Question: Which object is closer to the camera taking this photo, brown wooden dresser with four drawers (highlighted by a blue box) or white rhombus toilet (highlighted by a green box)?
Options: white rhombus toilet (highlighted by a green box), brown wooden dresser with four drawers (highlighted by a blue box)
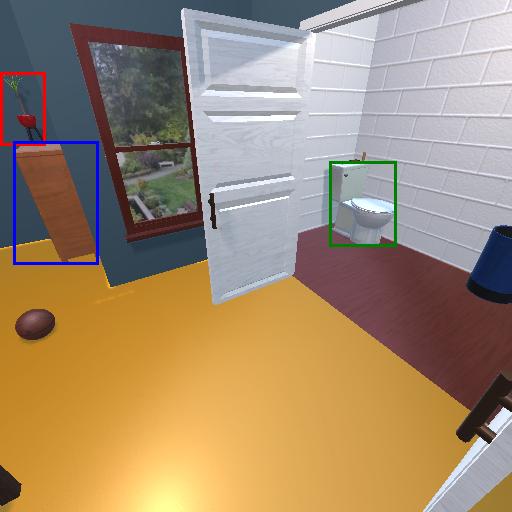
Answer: white rhombus toilet (highlighted by a green box)